Interaction volume radius: 10 \u00c5
Interaction volume height: 35 \u00c5
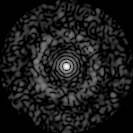
Disorder parameter: 0.8362